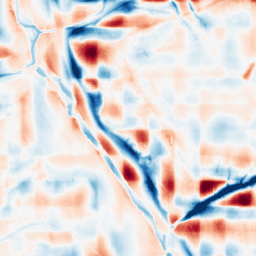
Category: wavelet
Decomposition family: wavelet_reverse_biorthogonal
Decomposition parameters: wavelet: rbio1.3
level: 5
Upsampling method: edge_directed
Upsampling parameters: scale: 2
Upsampling scale: 2